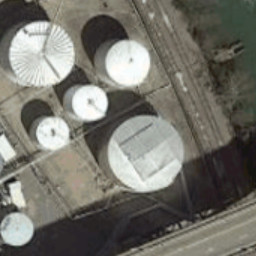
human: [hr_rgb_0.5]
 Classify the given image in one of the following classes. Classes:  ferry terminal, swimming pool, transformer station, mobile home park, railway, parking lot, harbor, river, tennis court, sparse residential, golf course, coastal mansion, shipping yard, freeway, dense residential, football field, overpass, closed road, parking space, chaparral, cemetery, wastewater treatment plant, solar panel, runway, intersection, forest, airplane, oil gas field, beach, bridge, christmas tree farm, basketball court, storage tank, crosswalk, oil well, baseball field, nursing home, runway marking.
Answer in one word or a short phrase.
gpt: storage tank